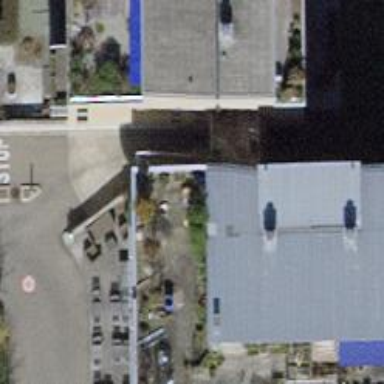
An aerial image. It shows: Parking entrance.